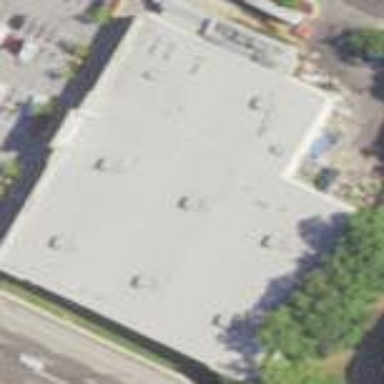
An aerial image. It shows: Commercial building.